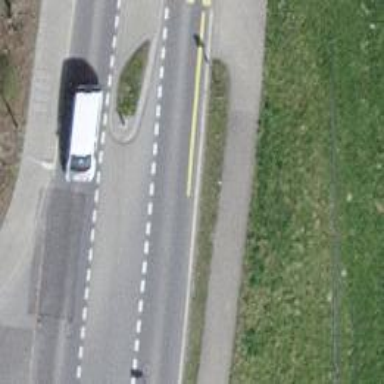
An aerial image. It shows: There is primary highway with cycle track on the left side.